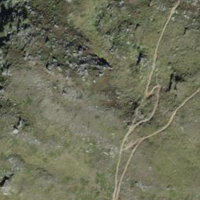
EUNIS habitat code: 26
Species observed at this site:
Leontopodium nivale